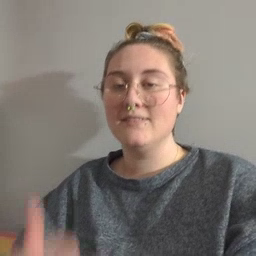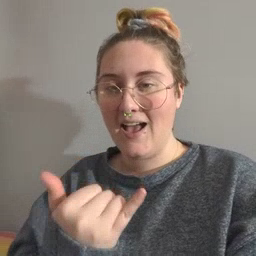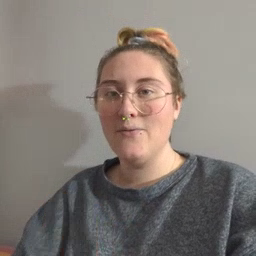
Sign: now